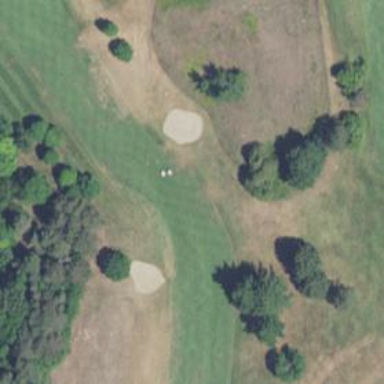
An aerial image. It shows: View of golf hole.